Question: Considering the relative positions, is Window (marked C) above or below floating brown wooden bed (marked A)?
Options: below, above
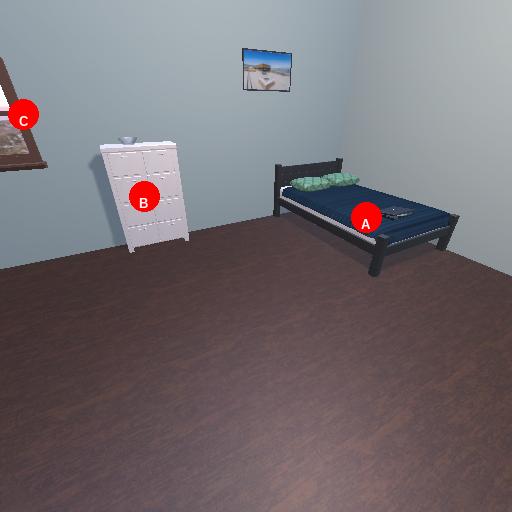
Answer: below